Question: This is a tricky one. First tried <URL> with an awful result
'''
Image Dummy = Image.FromFile("image.png");
Dummy.Save("image.bmp", ImageFormat.Bmp);
'''

I have no idea what could be happening.
Any clues?
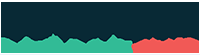
Answer: Both BMP and PNG are lossless, but PNG supports transparency while BMP doesn't. Because your original image has transparency, before converting it you should first ask yourself what you want to happen with the (semi)transparent pixels, and don't let the BMP encoder decide (it seems to take some weird decisions, BTW).
To remove the transparency amounts, conceptually, to add some opaque background (white or black, normally - in your case, white). For doing that in C#, see <URL>